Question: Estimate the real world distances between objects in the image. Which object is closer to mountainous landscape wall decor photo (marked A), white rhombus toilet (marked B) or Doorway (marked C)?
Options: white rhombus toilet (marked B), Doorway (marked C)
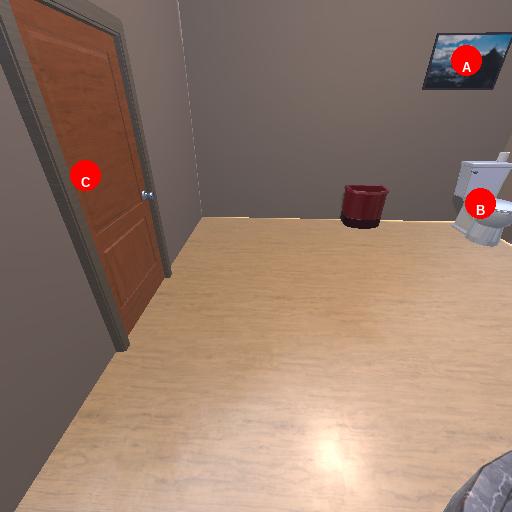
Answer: white rhombus toilet (marked B)